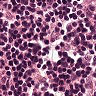
Metastatic tissue present: no